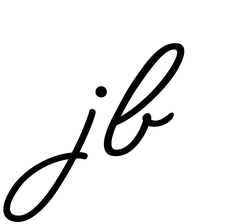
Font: MeowScript-Regular